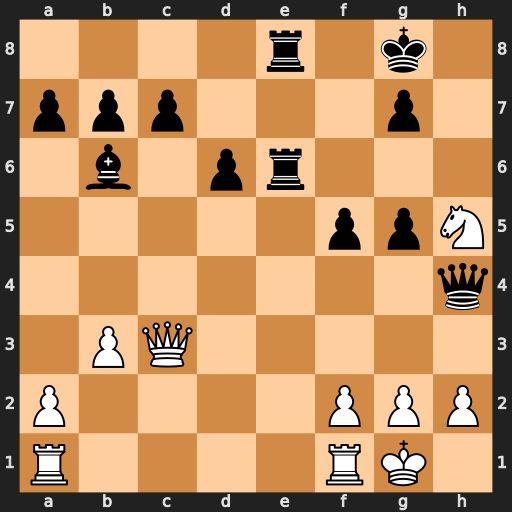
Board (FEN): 4r1k1/ppp3p1/1b1pr3/5ppN/7q/1PQ5/P4PPP/R4RK1
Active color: w
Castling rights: -
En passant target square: -
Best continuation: Qxg7#